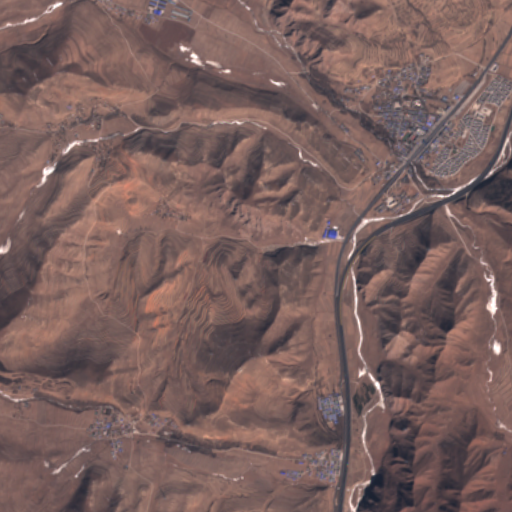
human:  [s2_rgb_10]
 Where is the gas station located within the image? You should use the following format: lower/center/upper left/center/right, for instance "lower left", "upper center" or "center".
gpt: The gas station is located in the upper right of the image.
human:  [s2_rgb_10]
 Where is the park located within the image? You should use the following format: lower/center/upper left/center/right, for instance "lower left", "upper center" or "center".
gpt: The park is located in the upper right of the image.
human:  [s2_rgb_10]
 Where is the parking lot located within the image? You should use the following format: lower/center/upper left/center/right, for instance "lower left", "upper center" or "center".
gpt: The parking lot is located in the upper right of the image.
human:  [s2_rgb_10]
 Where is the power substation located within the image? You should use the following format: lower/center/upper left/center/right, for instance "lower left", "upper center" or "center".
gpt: The power substation is located in the upper right of the image.
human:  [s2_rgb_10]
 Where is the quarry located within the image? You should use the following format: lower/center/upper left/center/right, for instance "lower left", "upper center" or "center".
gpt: The quarry is located in the center of the image.
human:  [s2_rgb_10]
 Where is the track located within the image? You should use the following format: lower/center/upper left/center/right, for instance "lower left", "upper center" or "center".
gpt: There is no track in the image.